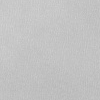
Atmospheric dust classification: dusty